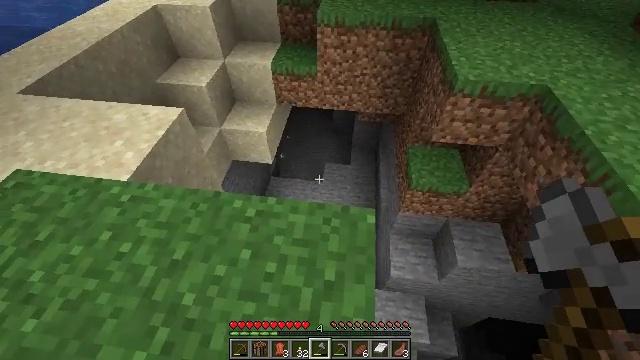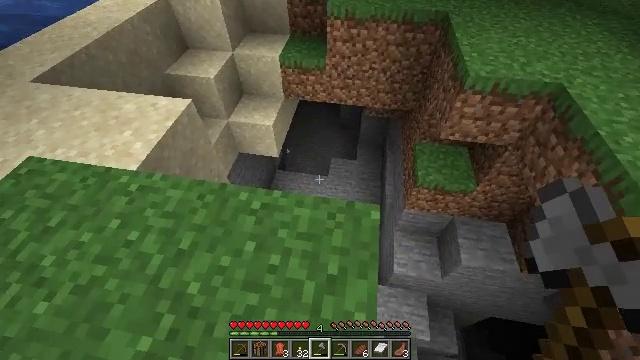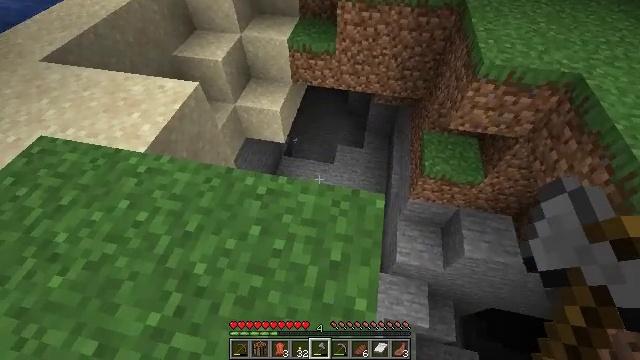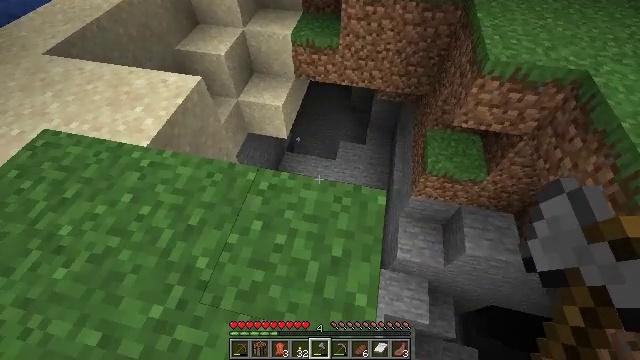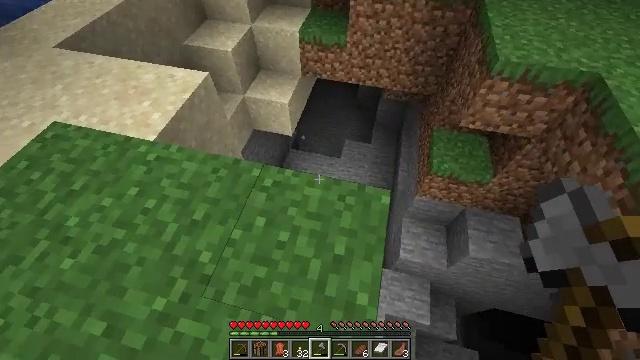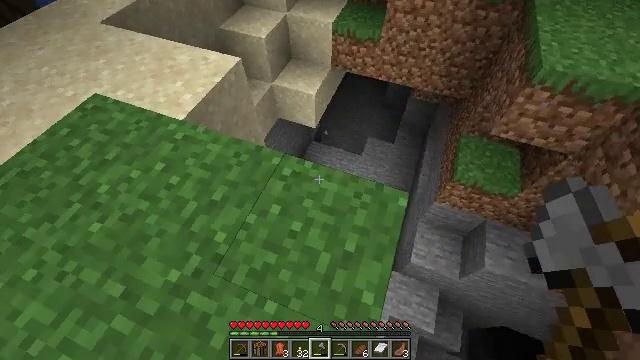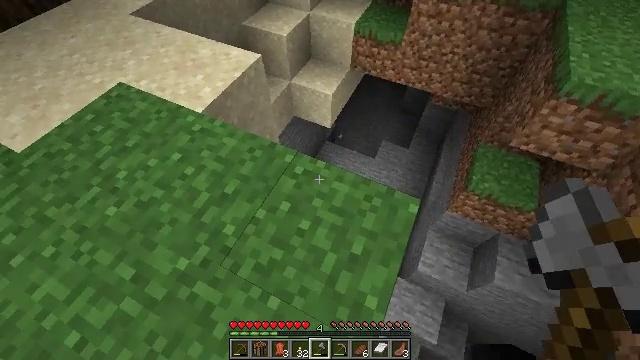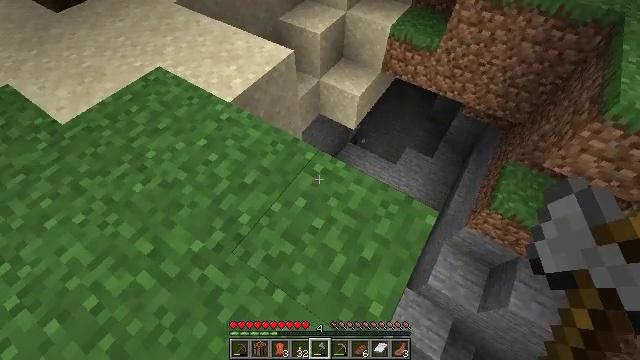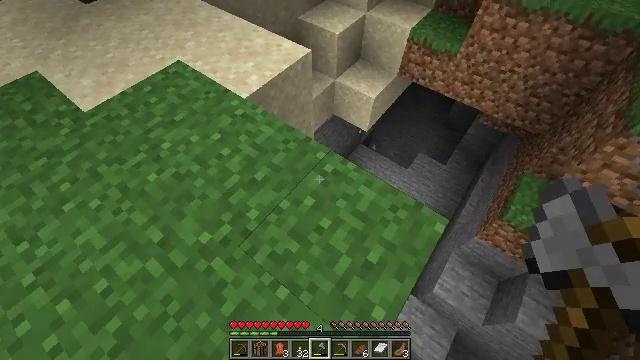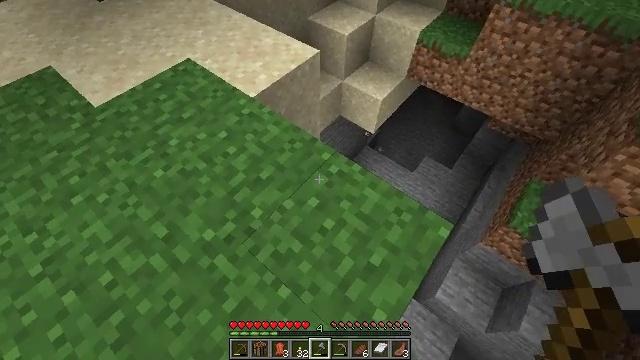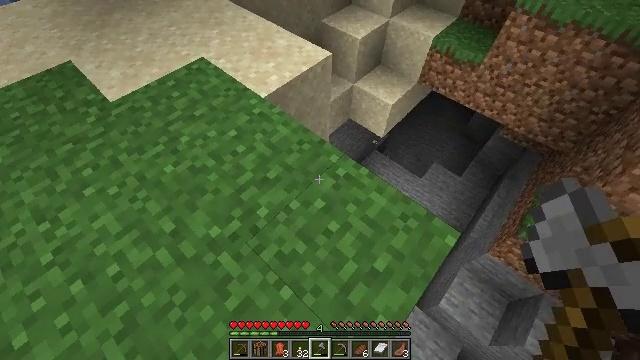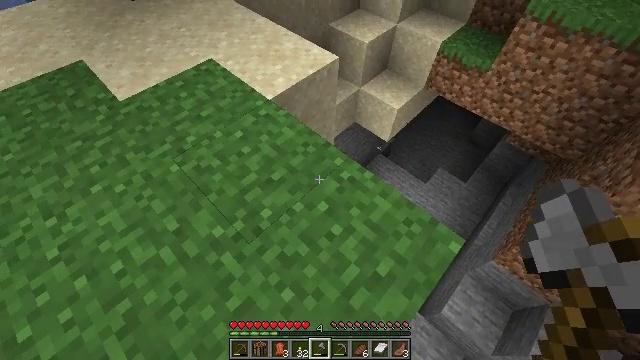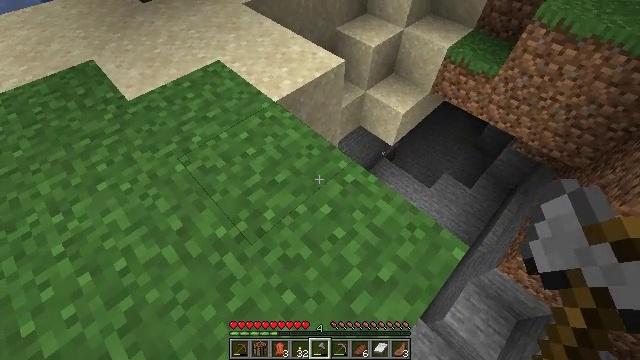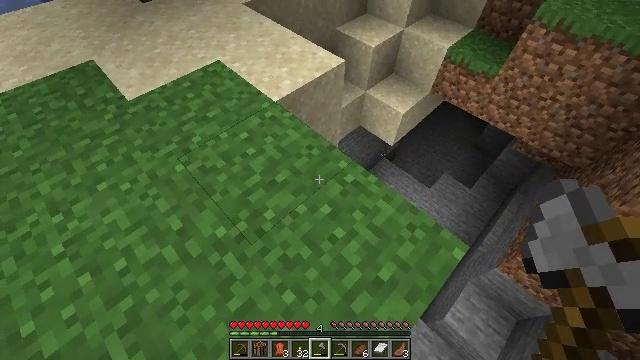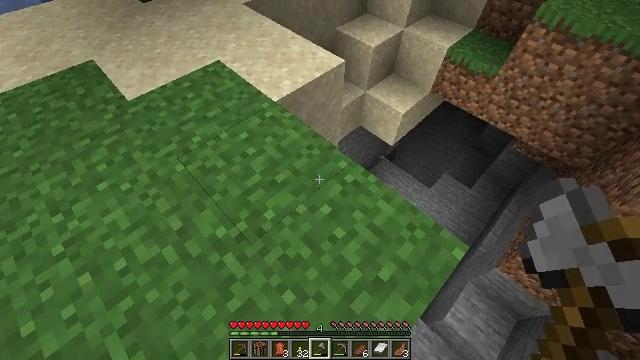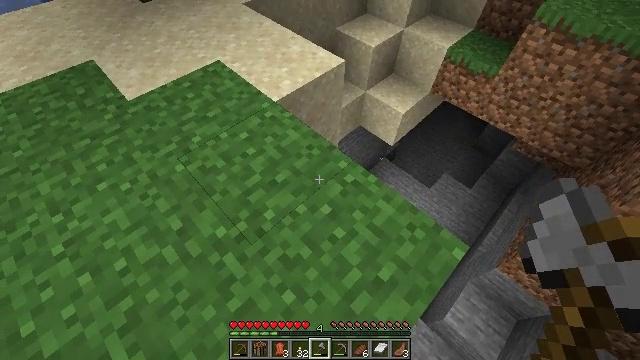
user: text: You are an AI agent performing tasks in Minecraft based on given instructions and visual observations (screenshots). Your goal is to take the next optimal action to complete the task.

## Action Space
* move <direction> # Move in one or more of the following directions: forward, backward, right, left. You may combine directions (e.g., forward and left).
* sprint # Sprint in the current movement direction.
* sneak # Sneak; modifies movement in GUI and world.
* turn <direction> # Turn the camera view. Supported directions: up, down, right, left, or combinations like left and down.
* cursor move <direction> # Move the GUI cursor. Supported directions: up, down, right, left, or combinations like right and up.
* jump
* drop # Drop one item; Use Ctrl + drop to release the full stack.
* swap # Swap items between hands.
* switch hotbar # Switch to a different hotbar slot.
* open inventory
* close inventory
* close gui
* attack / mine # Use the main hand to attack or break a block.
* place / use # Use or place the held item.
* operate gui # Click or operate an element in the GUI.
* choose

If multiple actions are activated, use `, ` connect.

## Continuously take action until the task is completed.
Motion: motion action
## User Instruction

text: Mine dirt from the ground.
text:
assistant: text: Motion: turn left and down
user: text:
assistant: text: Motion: turn left and down
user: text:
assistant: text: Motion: no_op
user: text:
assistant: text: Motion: turn left
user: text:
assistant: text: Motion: turn left and down
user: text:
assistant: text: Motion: turn left
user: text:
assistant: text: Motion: turn left
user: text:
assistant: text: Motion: turn left
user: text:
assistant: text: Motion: turn left
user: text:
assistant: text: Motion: turn left
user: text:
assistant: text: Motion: turn left
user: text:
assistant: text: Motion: turn left
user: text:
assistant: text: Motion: no_op
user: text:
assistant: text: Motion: no_op
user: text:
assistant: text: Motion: no_op
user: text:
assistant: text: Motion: no_op
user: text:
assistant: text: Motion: no_op
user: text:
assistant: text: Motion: no_op
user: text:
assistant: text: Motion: no_op
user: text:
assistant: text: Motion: no_op
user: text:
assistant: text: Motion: no_op
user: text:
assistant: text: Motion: no_op
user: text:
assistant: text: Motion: no_op
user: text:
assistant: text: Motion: turn left and up
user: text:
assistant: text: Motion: move forward, turn left and up
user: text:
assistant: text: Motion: move forward, turn left and up
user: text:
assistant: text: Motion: move forward, turn left and up
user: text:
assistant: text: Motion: move forward, turn left and up
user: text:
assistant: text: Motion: move forward, turn left
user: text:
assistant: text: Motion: move forward, turn left and up